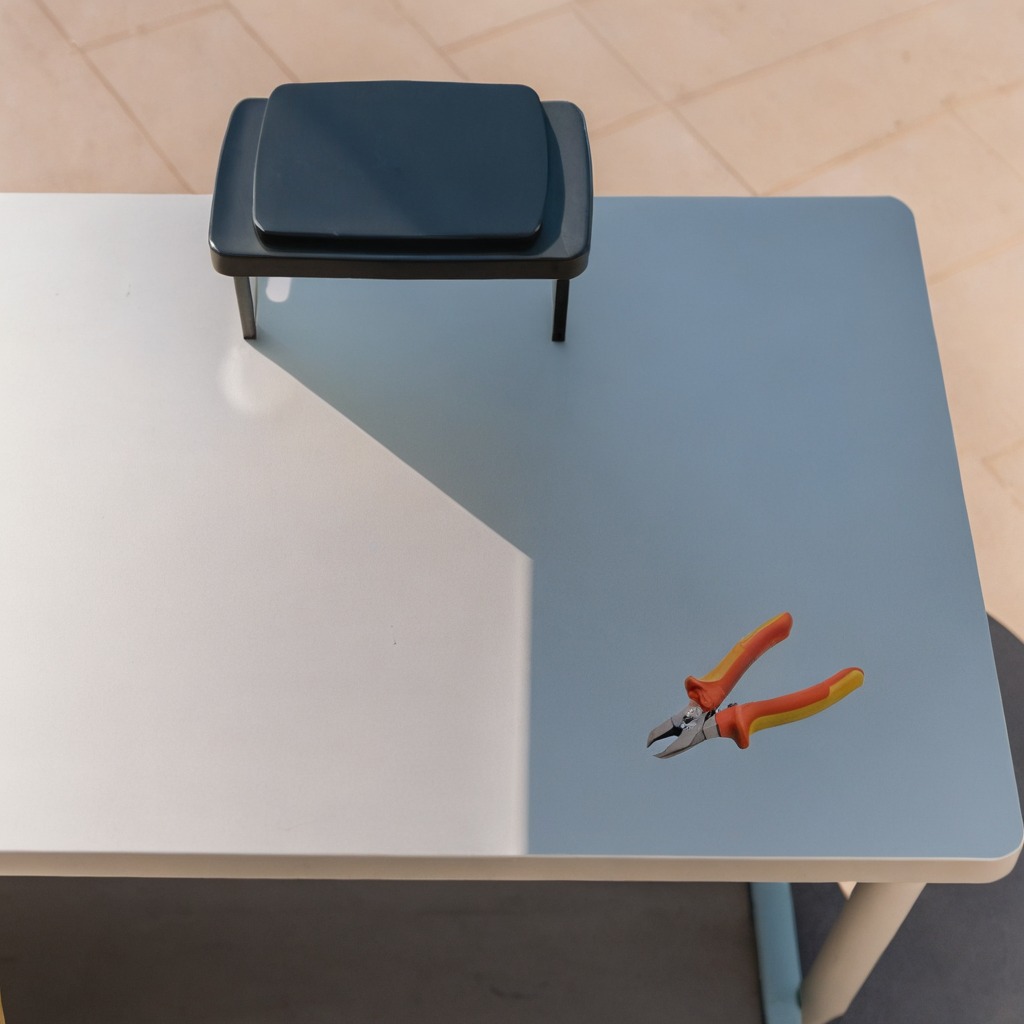
A plier is lying on the table.